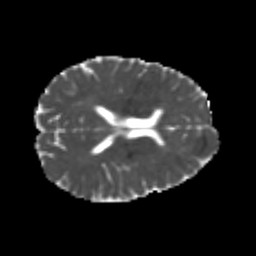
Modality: MD
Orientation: axial
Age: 21
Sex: female
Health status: healthy
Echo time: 0.074 s